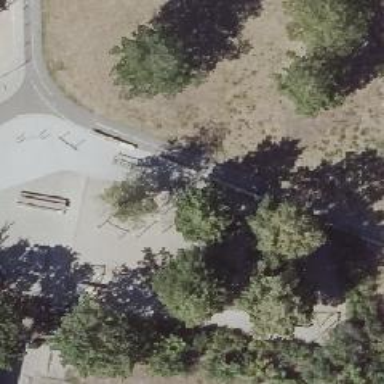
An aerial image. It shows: Playground with various play structures.